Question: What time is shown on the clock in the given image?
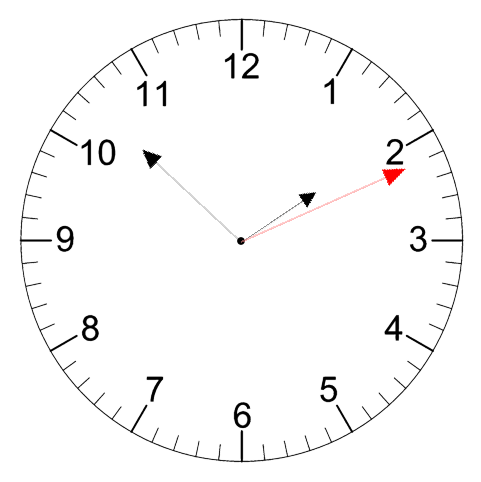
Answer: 01:52:11